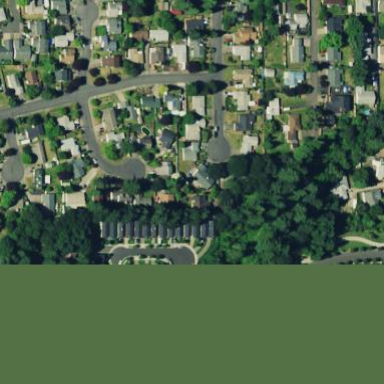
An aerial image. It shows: This residential area consists of single-family homes.